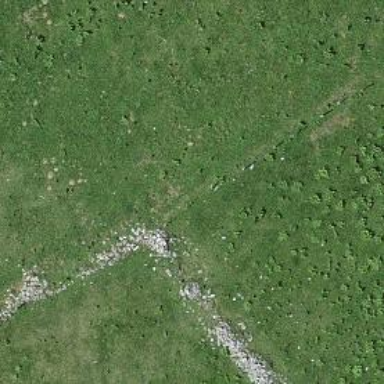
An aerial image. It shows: Dry stone wall barrier.